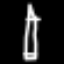
Label: pencil